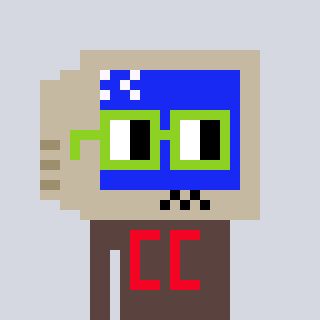
a pixel art character with square light green glasses, a old monitor-shaped head and a darkbrown-colored body on a cool background